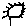
Label: sun